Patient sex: M
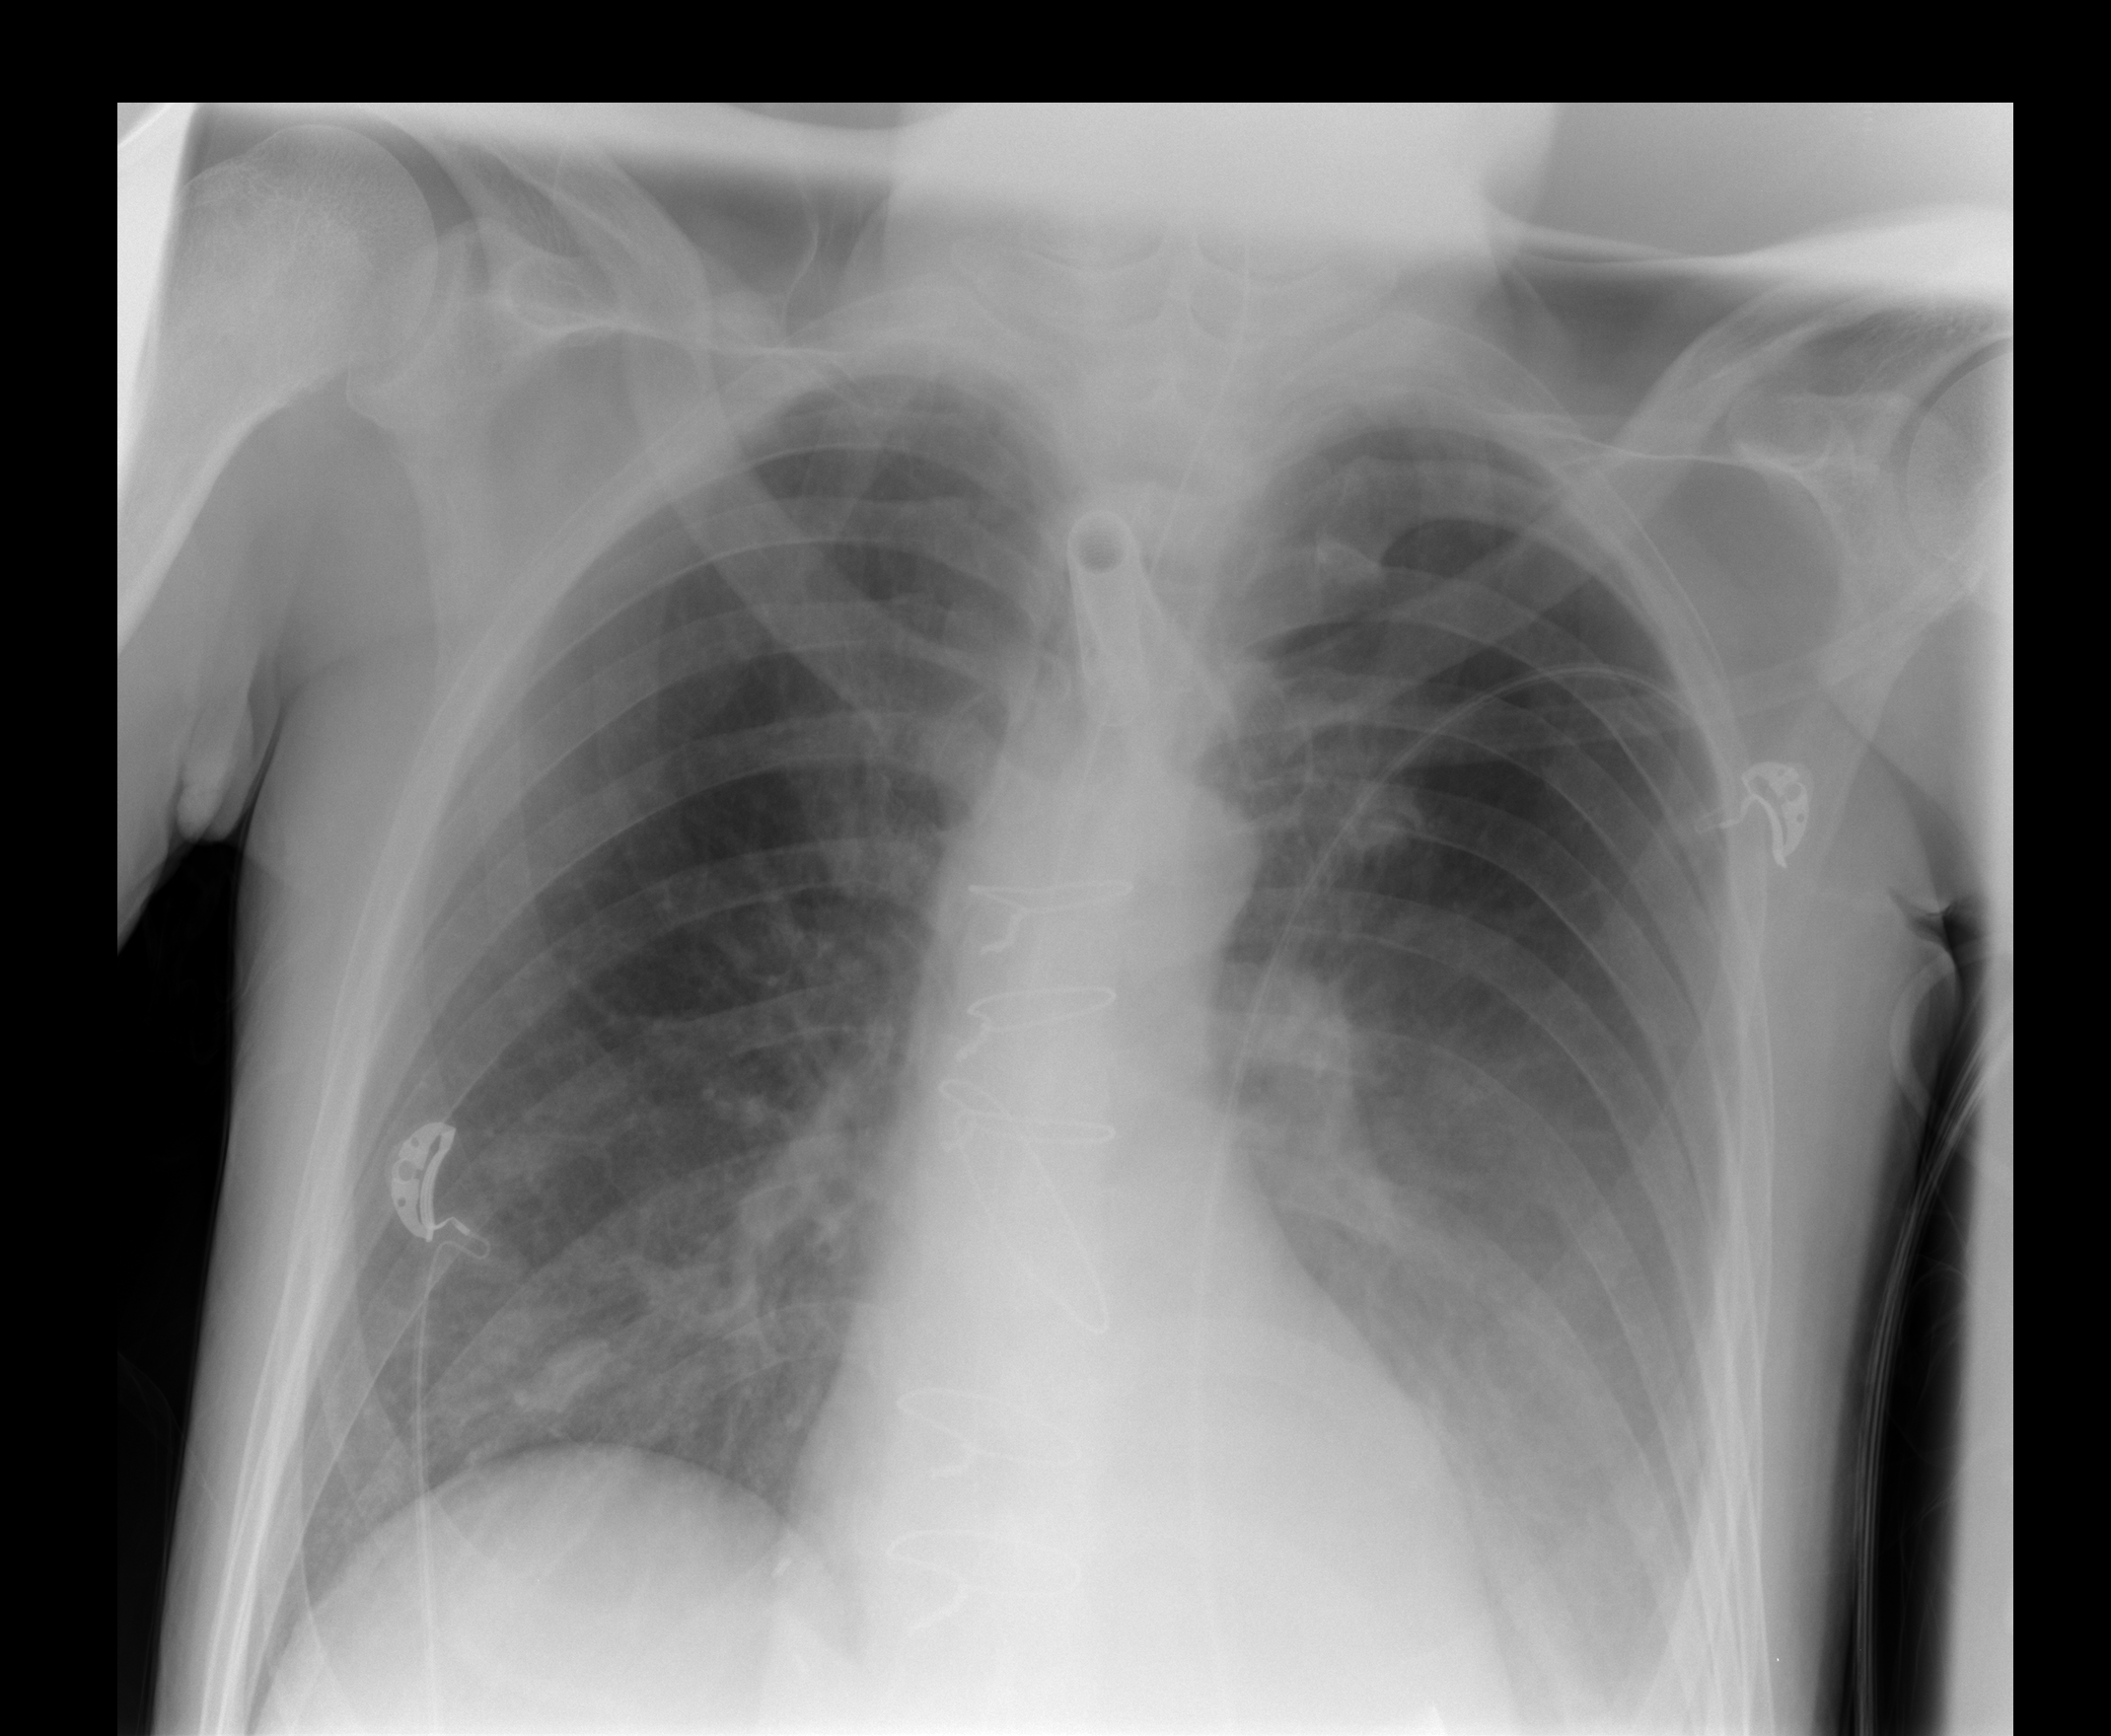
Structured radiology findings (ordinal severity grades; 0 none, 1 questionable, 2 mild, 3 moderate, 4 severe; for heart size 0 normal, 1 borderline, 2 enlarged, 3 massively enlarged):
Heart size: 0
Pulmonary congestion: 0
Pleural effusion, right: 0
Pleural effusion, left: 3
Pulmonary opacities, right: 0
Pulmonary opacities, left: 0
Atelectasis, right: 1
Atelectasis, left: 2